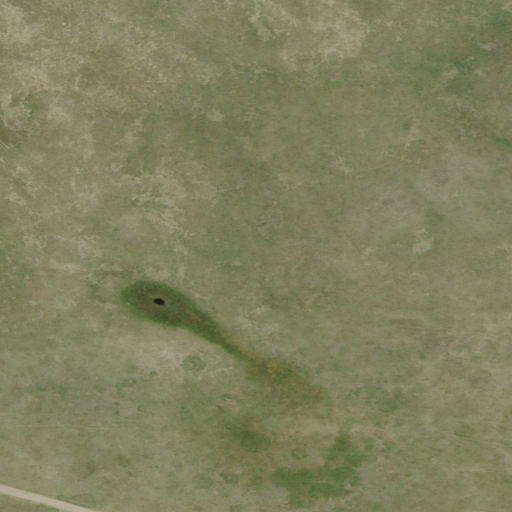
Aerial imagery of valley in Nebraska named Cochran Valley containing only grassland